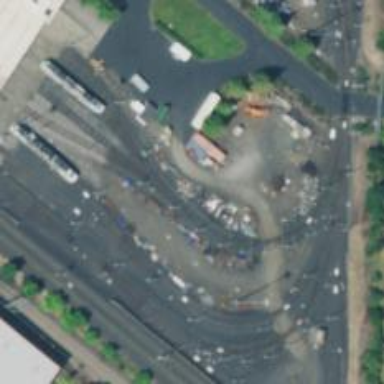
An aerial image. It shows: Light rail yard with electrified contact lines.